Question: I tried to read an Object with the MongoDB reader and I always get the following error message:
> "ERROR MongoDB Reader 0:19 Execute failed: Invalid type 19 for field value".
The typ of the field value is an Array.
I want to read the object and want to get the array inside the Object.
Here you can see the MongoDB with the Object I want to read.

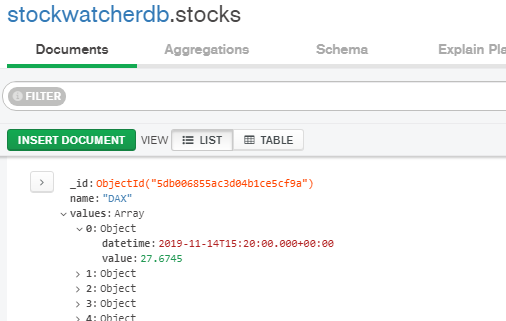
Answer: "Type 19" indicates a 'Decimal128' type, see <URL>.
I'd assume that this type is just not supported by the MongoDB nodes (note how above link says "New in version 3.4.").
[personal opinion] The KNIME MongoDB nodes are not very well maintained. Beside some basic "hello world" attempts I wasn't able to use them for any of my real-world usage scenarios.